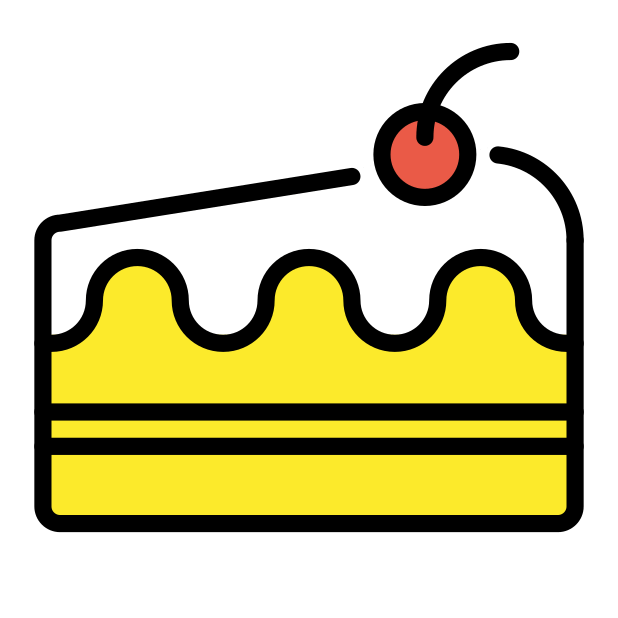
shortcake